Field crop: tomato
Growth stage: 1
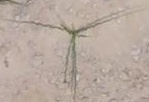
Species: cyperus